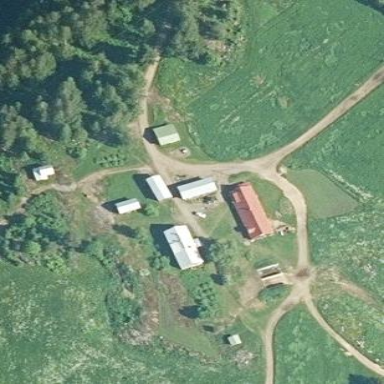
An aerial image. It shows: Farmyard area.